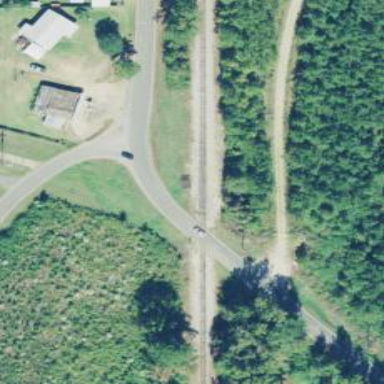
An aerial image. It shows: Level crossing along the railway.